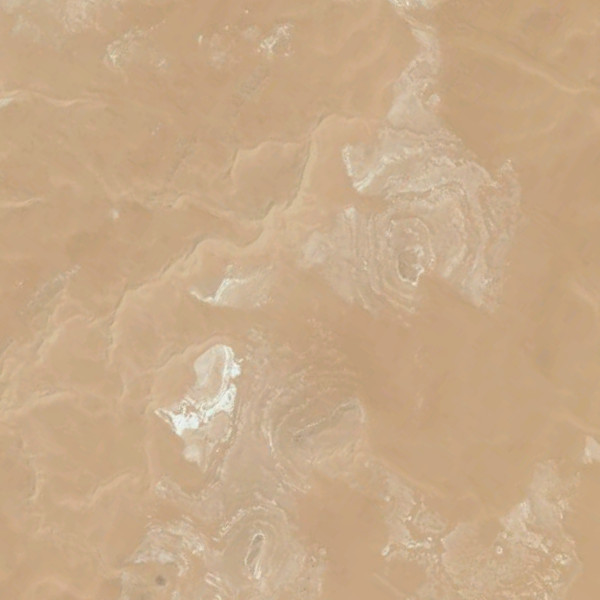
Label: Desert